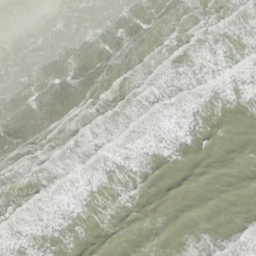
Label: beach